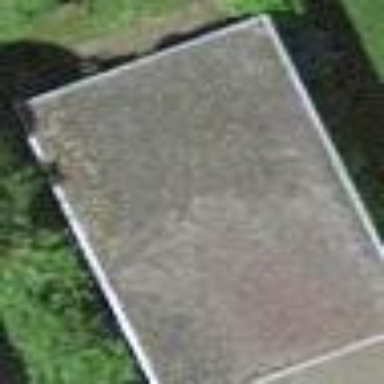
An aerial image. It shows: View of roof of building.